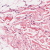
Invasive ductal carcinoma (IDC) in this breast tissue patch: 0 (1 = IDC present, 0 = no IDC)